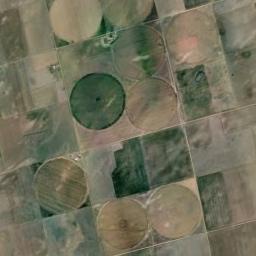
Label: circular_farmland